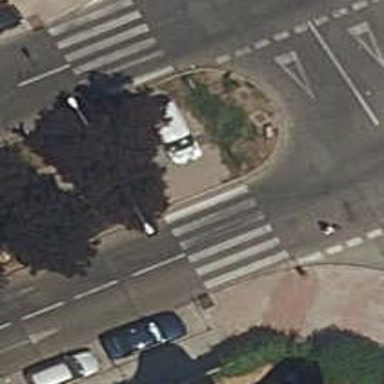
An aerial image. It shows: Zebra crossing on footway.